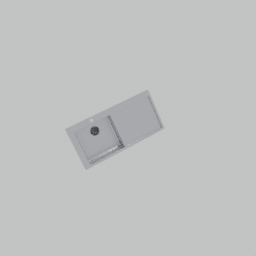
Label: appliances